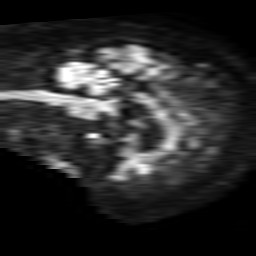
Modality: TRACE
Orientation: sagittal
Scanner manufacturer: philips
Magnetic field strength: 1.5 T
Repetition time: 3.536 s
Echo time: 0.07194 s